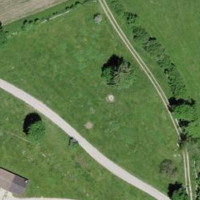
EUNIS habitat code: 24
Species observed at this site:
Primula veris